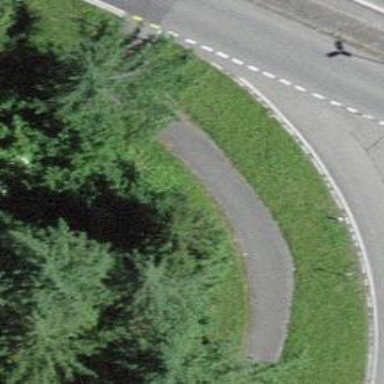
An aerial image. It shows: Asphalt cycleway.